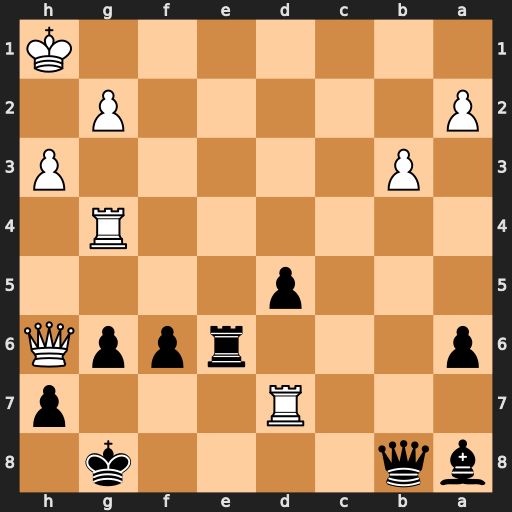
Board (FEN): bq4k1/3R3p/p3rppQ/3p4/6R1/1P5P/P5P1/7K
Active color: b
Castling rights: -
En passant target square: -
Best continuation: Re1#